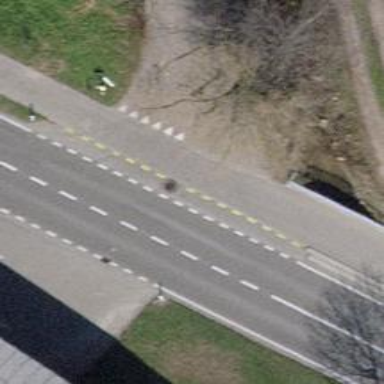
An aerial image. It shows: Cycleway.